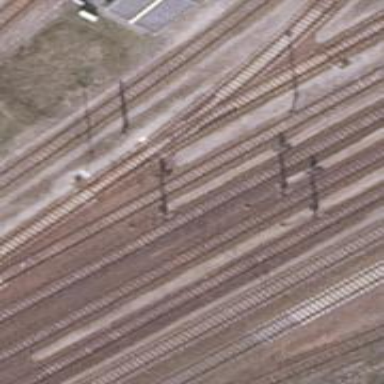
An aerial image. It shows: Railway signal.